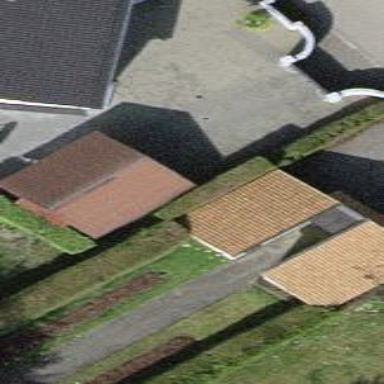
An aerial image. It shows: Garage building.